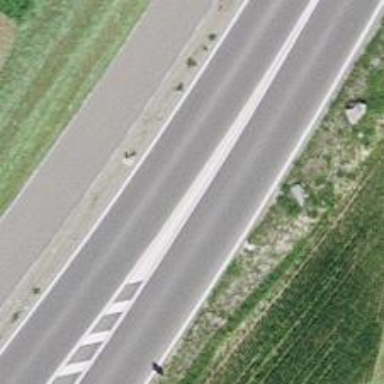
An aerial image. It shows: Secondary road with asphalt surface.